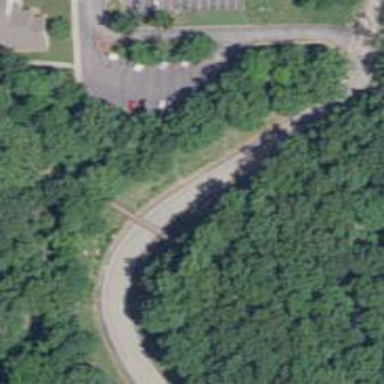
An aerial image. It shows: Footway on bridge.